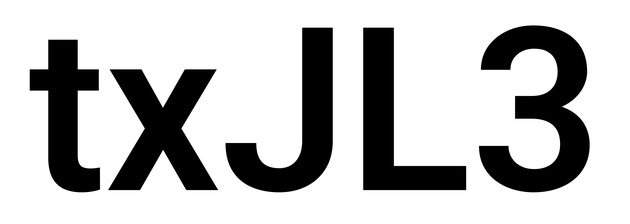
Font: Roboto_SemiBold